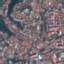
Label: Residential